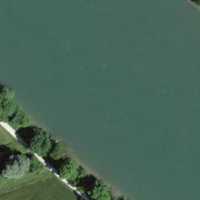
EUNIS habitat code: 15
Species observed at this site:
Corylus avellana
Prunus spinosa